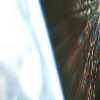
Label: sunburn